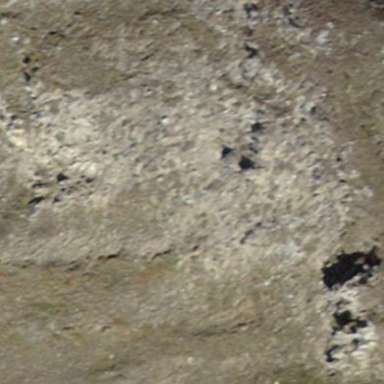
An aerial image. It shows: Natural scree.